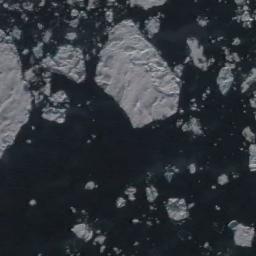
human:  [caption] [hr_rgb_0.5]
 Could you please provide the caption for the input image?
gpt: There is a big ice and many small ice on the deep blue sea .

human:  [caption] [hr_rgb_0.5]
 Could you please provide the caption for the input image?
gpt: A large piece of ice and many small pieces of ice floating around it float on the deep blue sea .

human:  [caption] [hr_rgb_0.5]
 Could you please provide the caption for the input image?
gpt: There are sea ice of different shapes and sizes .

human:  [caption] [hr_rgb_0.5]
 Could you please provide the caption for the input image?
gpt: A large piece of sea ice and a lot of small pieces of sea ice float in the deep blue sea .

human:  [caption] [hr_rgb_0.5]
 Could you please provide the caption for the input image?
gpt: There are many small pieces of sea ice and a larger one .